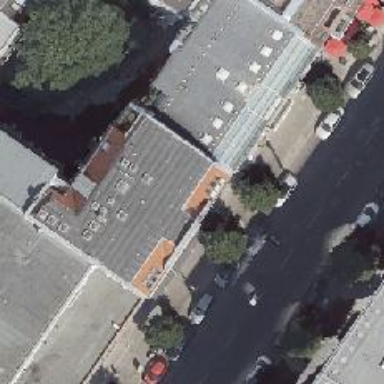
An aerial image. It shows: Restaurant.